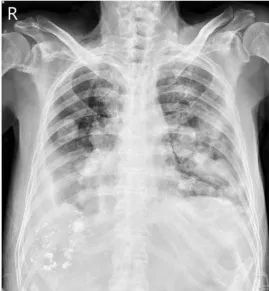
B. AP view of the patient's chest X-ray film on 7 January 2022. The border of metastatic tumors became blurred with increasing infiltration. This phenomenon might be due to the clearance of HCC by T cells and inducing inflammatory reactions.
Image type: radiology (x_ray)